Interaction volume radius: 5 \u00c5
Interaction volume height: 15 \u00c5
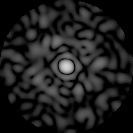
Disorder parameter: 0.8244